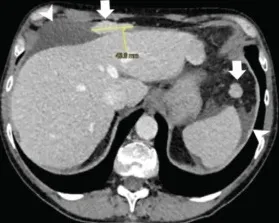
In ],. In ], and ,peri-hepatic, and . Peri-splenic ascites [arrowheads in.
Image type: radiology (ct)